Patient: sex M, age 71
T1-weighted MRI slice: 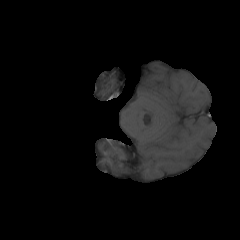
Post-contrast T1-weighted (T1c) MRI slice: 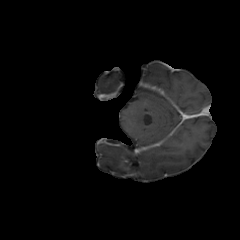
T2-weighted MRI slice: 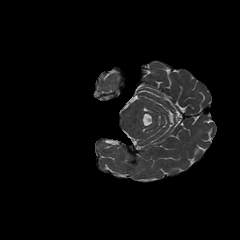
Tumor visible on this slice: no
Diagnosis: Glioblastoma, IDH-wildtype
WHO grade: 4